Question: I am developing a web service with Eclipse. This service will be accessed from Android with 'ksoap2'.
I successfully tested the service on my local apache tomcat ('http://localhost:8080/') and now want to set this service up on a different server (i.e. 'http://giraffe/').
The '.wsdl' file generated by Eclipse contains the following line:
'''
<wsdlsoap:address location="http://localhost:8080/AndroidService/services/AndroidService"/>
'''
I guess this won't work out if I just add the '.war' file to 'giraffe' and try to reach the service.
My question now is the following: What do I need to change in order to be able to use this service on a different server? Do I just have to change this 'address location'?
If you need me to post some of the code/files, just tell me.
My eclipse project structure looks like this:

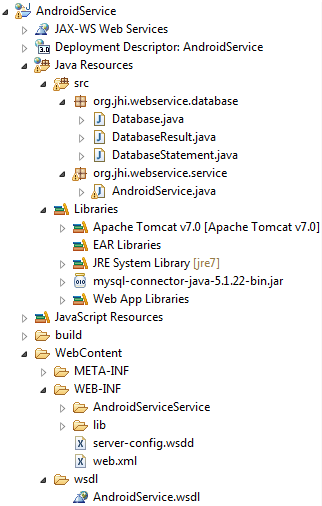
Answer: You can replace 'http://localhost:8080' on wsdl with 'http://giraffe/'
Are you facing any issue once you deploy on the server?